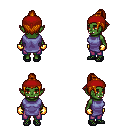
a pixel art fantasy rpg character, female body template, orc, green skin, chain tabard jacket, magenta pants, dark blonde short topknot hairstyle, red bandana, gold gloves, ghillies, four views (front, back, left, right), 2x2 character sprite sheet, small pixel art, hard edges, no anti-aliasing